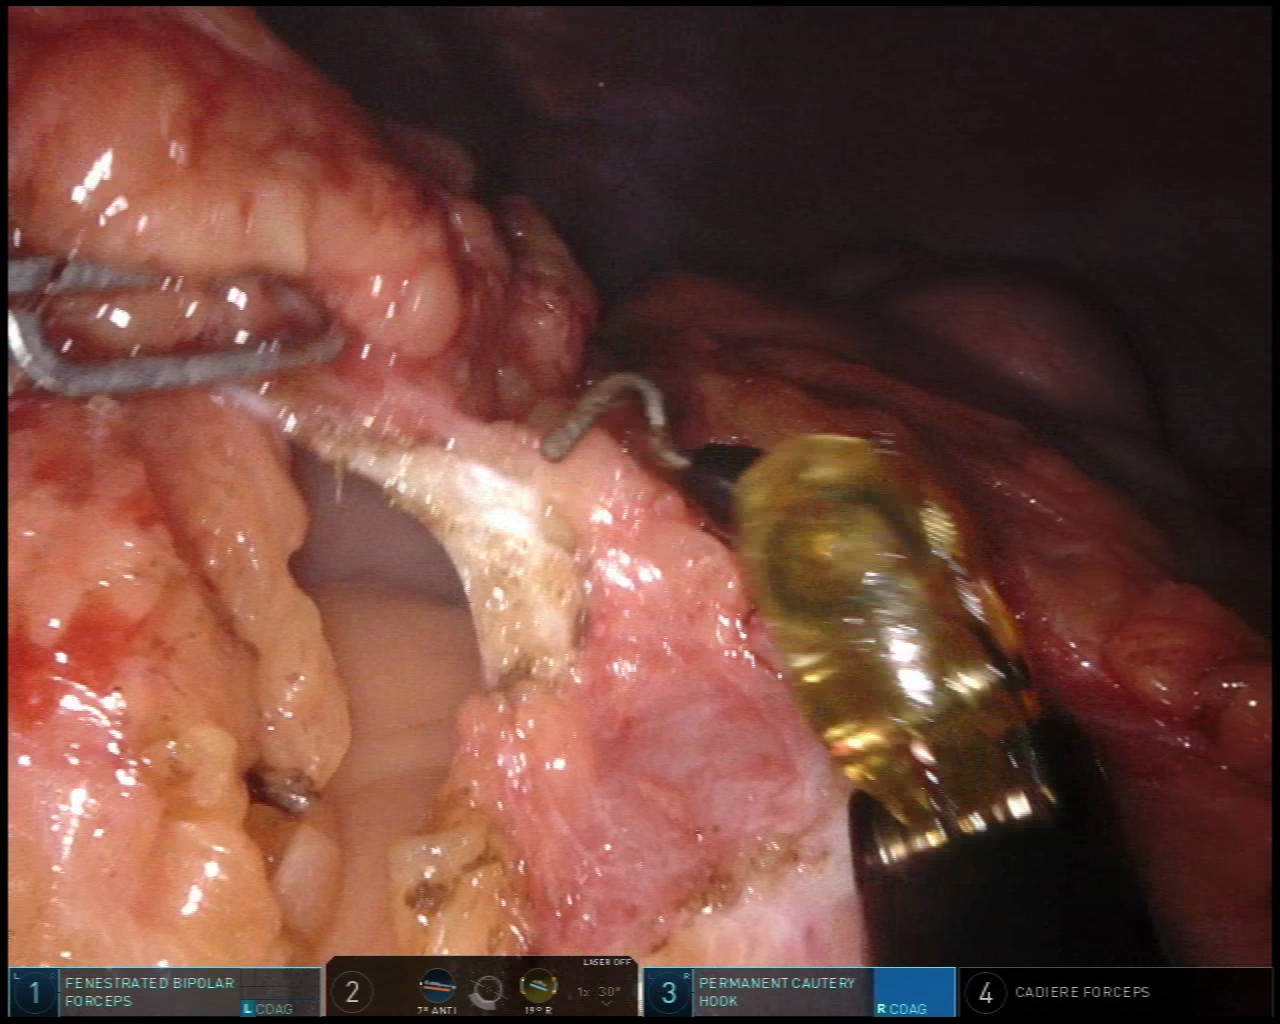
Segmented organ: stomach
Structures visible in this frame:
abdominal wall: yes
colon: yes
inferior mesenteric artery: no
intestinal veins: no
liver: no
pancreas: no
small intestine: no
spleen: no
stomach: yes
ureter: no
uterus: no
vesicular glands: no